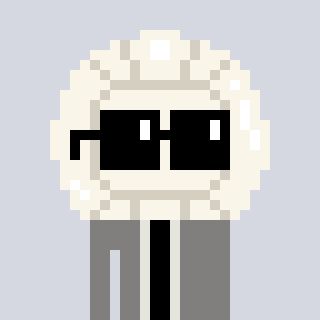
a pixel art character with square black sunglasses, a volleyball-shaped head and a bluegrey-colored body on a cool background